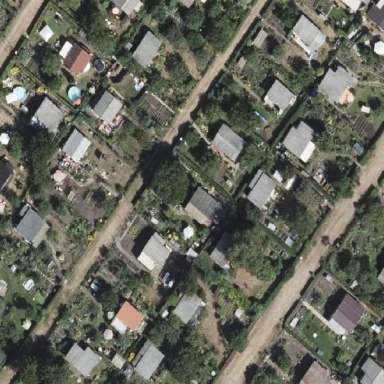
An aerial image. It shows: Plot in the allotments.